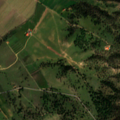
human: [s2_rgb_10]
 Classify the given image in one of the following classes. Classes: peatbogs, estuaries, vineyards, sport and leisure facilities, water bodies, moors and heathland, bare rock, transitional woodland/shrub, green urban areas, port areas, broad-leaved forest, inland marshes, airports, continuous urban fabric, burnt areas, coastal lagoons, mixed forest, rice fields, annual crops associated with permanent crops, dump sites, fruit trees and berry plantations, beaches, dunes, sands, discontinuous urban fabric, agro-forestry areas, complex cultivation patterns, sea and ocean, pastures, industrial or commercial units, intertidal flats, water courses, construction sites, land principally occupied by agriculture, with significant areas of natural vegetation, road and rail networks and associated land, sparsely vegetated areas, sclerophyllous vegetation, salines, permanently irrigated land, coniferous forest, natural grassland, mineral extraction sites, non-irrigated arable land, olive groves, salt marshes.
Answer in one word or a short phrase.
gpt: non-irrigated arable land, rice fields, agro-forestry areas, transitional woodland/shrub